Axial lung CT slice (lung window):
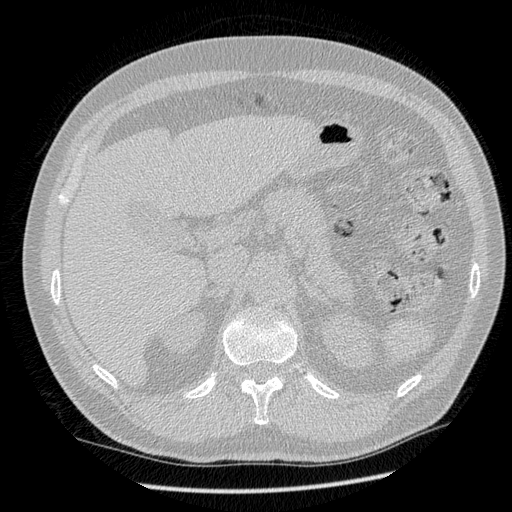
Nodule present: no